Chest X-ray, AP view. Patient: 57 years old, sex M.
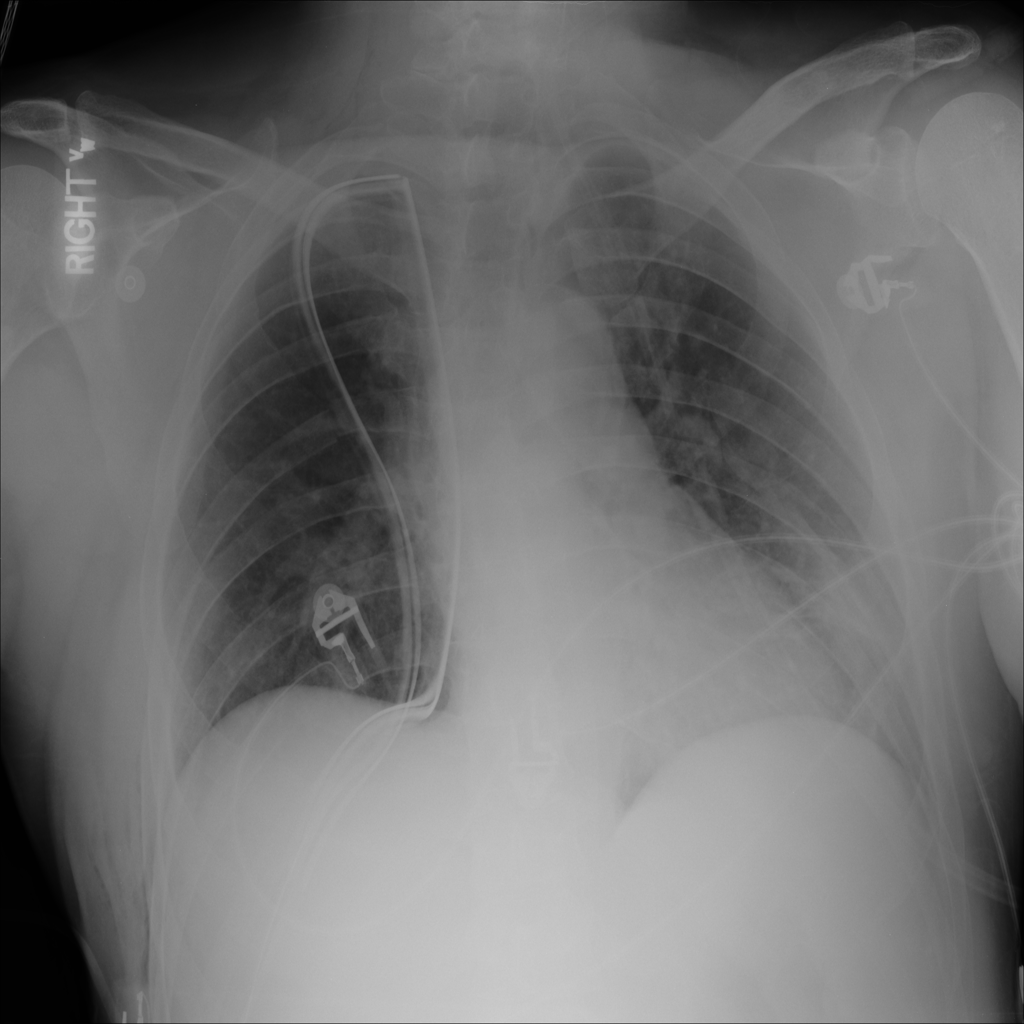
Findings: Atelectasis, Emphysema